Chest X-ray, PA view. Patient: 38 years old, sex F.
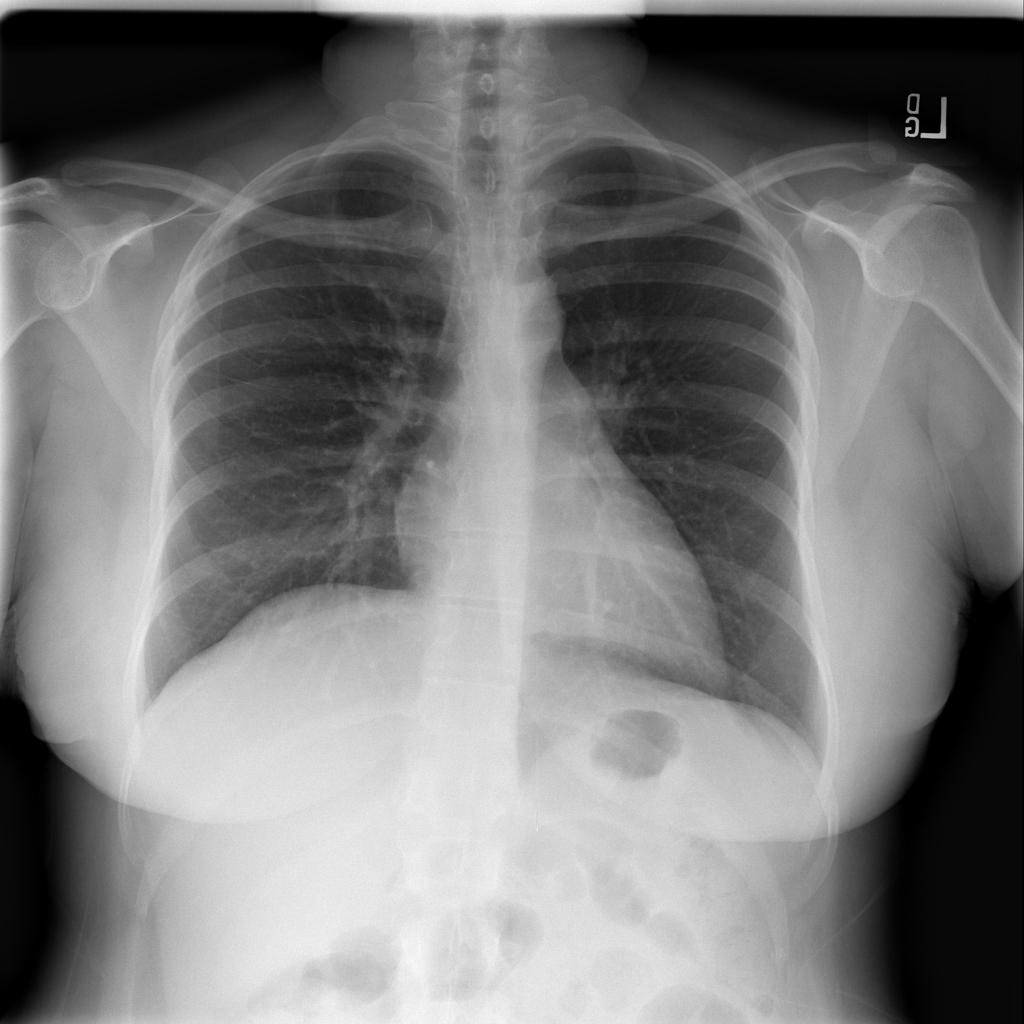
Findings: No Finding